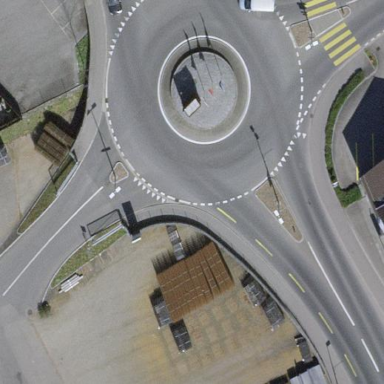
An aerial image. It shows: Roundabout on primary highway.